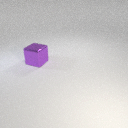
large purple metal cube